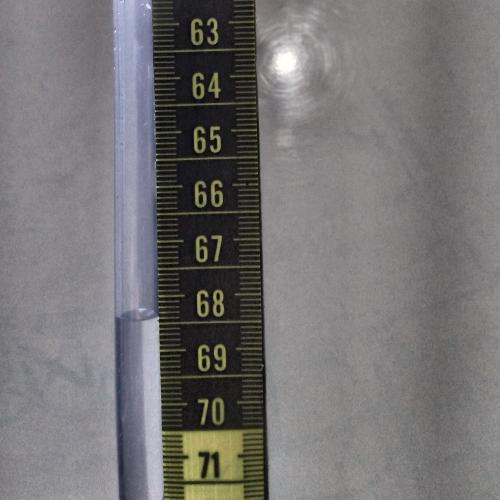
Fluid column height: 68.4 cm